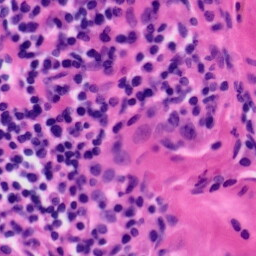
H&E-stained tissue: Tonsil